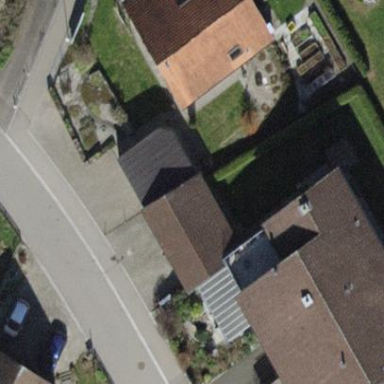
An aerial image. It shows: Garage building.